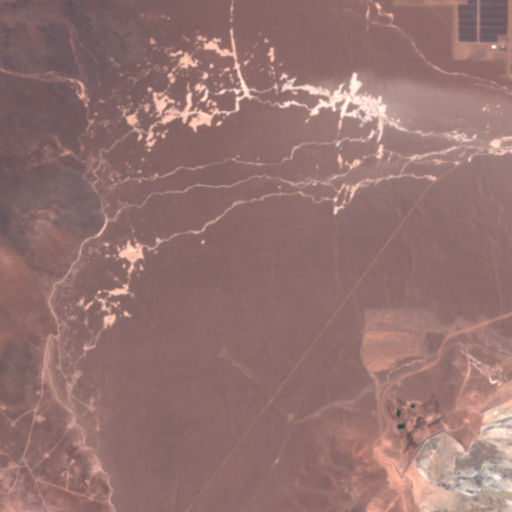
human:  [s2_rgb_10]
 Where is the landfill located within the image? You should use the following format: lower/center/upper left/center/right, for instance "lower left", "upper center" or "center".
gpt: The landfill is located in the lower right of the image.
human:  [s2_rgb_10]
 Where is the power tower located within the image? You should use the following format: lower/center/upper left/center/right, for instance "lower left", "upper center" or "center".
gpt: The power tower is located in the upper right of the image.
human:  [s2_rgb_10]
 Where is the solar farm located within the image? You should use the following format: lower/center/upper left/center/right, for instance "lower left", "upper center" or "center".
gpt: The solar farm is located in the upper right of the image.
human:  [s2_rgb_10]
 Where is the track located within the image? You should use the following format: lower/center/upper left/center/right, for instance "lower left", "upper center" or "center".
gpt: There is no track in the image.